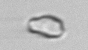
Label: detritus_transparent